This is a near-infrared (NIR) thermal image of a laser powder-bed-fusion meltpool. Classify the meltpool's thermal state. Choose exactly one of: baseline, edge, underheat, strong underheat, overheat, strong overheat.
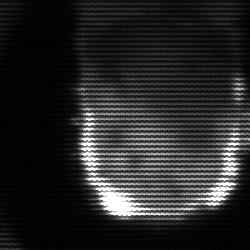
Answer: baseline